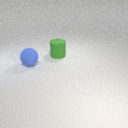
large blue rubber sphere to the left of large green rubber cylinder